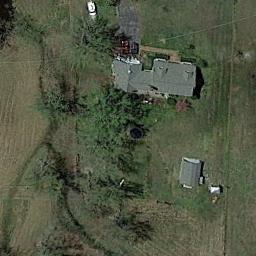
Label: residential